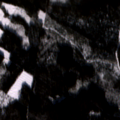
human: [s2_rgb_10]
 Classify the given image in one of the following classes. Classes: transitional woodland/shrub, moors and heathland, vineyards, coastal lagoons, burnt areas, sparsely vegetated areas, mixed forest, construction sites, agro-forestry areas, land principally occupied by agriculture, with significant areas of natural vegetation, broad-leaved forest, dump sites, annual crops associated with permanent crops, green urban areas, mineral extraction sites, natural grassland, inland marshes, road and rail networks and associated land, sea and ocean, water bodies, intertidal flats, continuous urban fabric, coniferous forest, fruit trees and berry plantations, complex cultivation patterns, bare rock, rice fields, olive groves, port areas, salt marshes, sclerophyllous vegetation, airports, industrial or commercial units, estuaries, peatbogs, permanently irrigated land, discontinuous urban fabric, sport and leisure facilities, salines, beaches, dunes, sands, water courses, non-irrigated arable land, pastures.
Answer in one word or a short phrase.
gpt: coniferous forest, mixed forest, transitional woodland/shrub